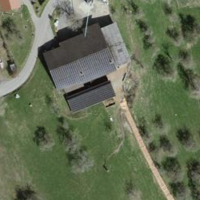
EUNIS habitat code: 52
Species observed at this site:
Pinus sylvestris